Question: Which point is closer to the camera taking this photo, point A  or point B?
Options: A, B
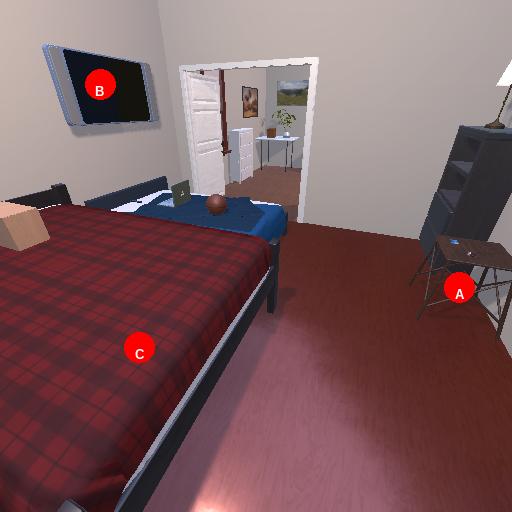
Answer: A